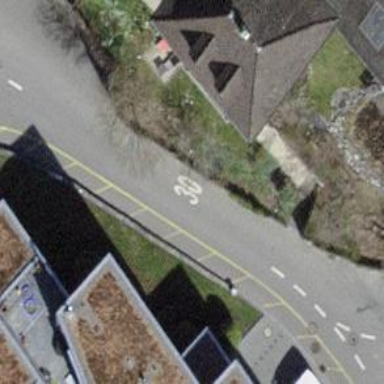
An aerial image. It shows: Residential road.